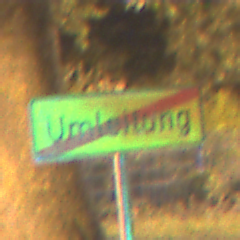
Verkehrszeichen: EndeDerUmleitungsankuendigung
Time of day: Night
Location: Outdoor (Urban)
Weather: PartlyCloudy
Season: NotSpecified
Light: Artificial